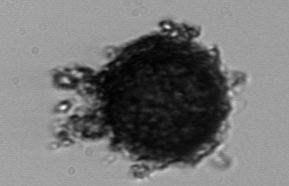
Label: Thalassiosira_TAG_external_detritus